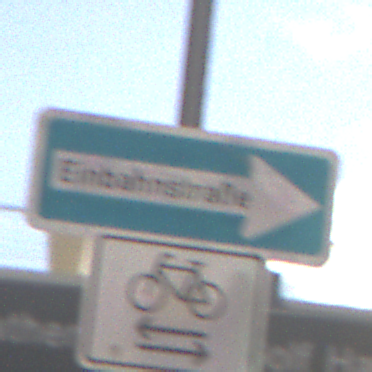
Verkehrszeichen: EinbahnstrasseRechtsweisend
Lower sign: RichtungsangabeDurchPfeile9
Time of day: MorningAfternoon
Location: Outdoor (Urban)
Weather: PartlyCloudy
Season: NotSpecified
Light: Natural